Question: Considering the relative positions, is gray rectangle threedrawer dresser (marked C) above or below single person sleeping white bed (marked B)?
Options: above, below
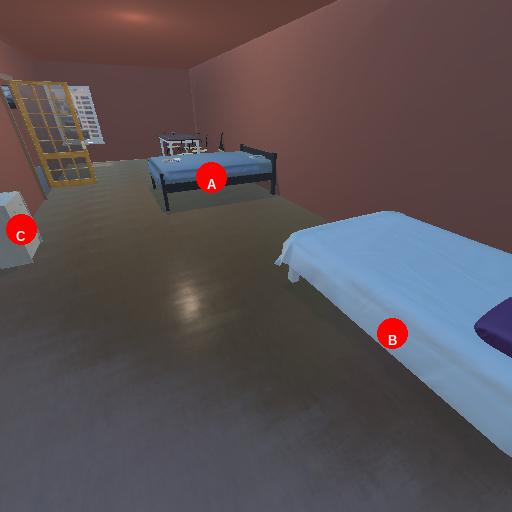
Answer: above